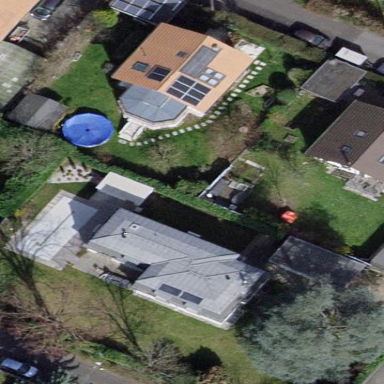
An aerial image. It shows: Garden enclosed by fence.